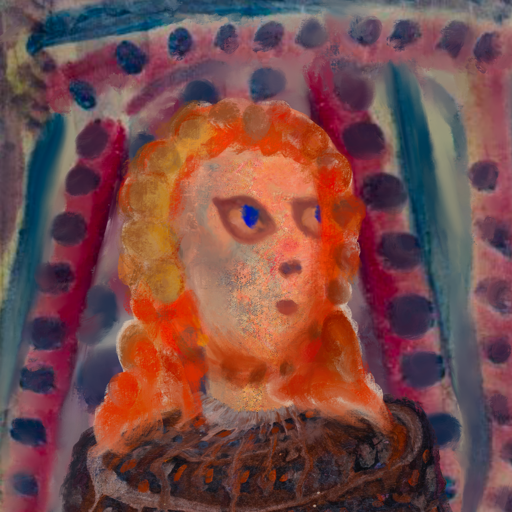
Background: HillGirl, Head And Neck Side: Irani, Face Side: Mother_And_Son_Mother, Bust: Hypocrite, Hair Side: Rupkatha, Head Accessory: Blank, Second Necklace: Blank, Necklace: Blank, Baby: Blank